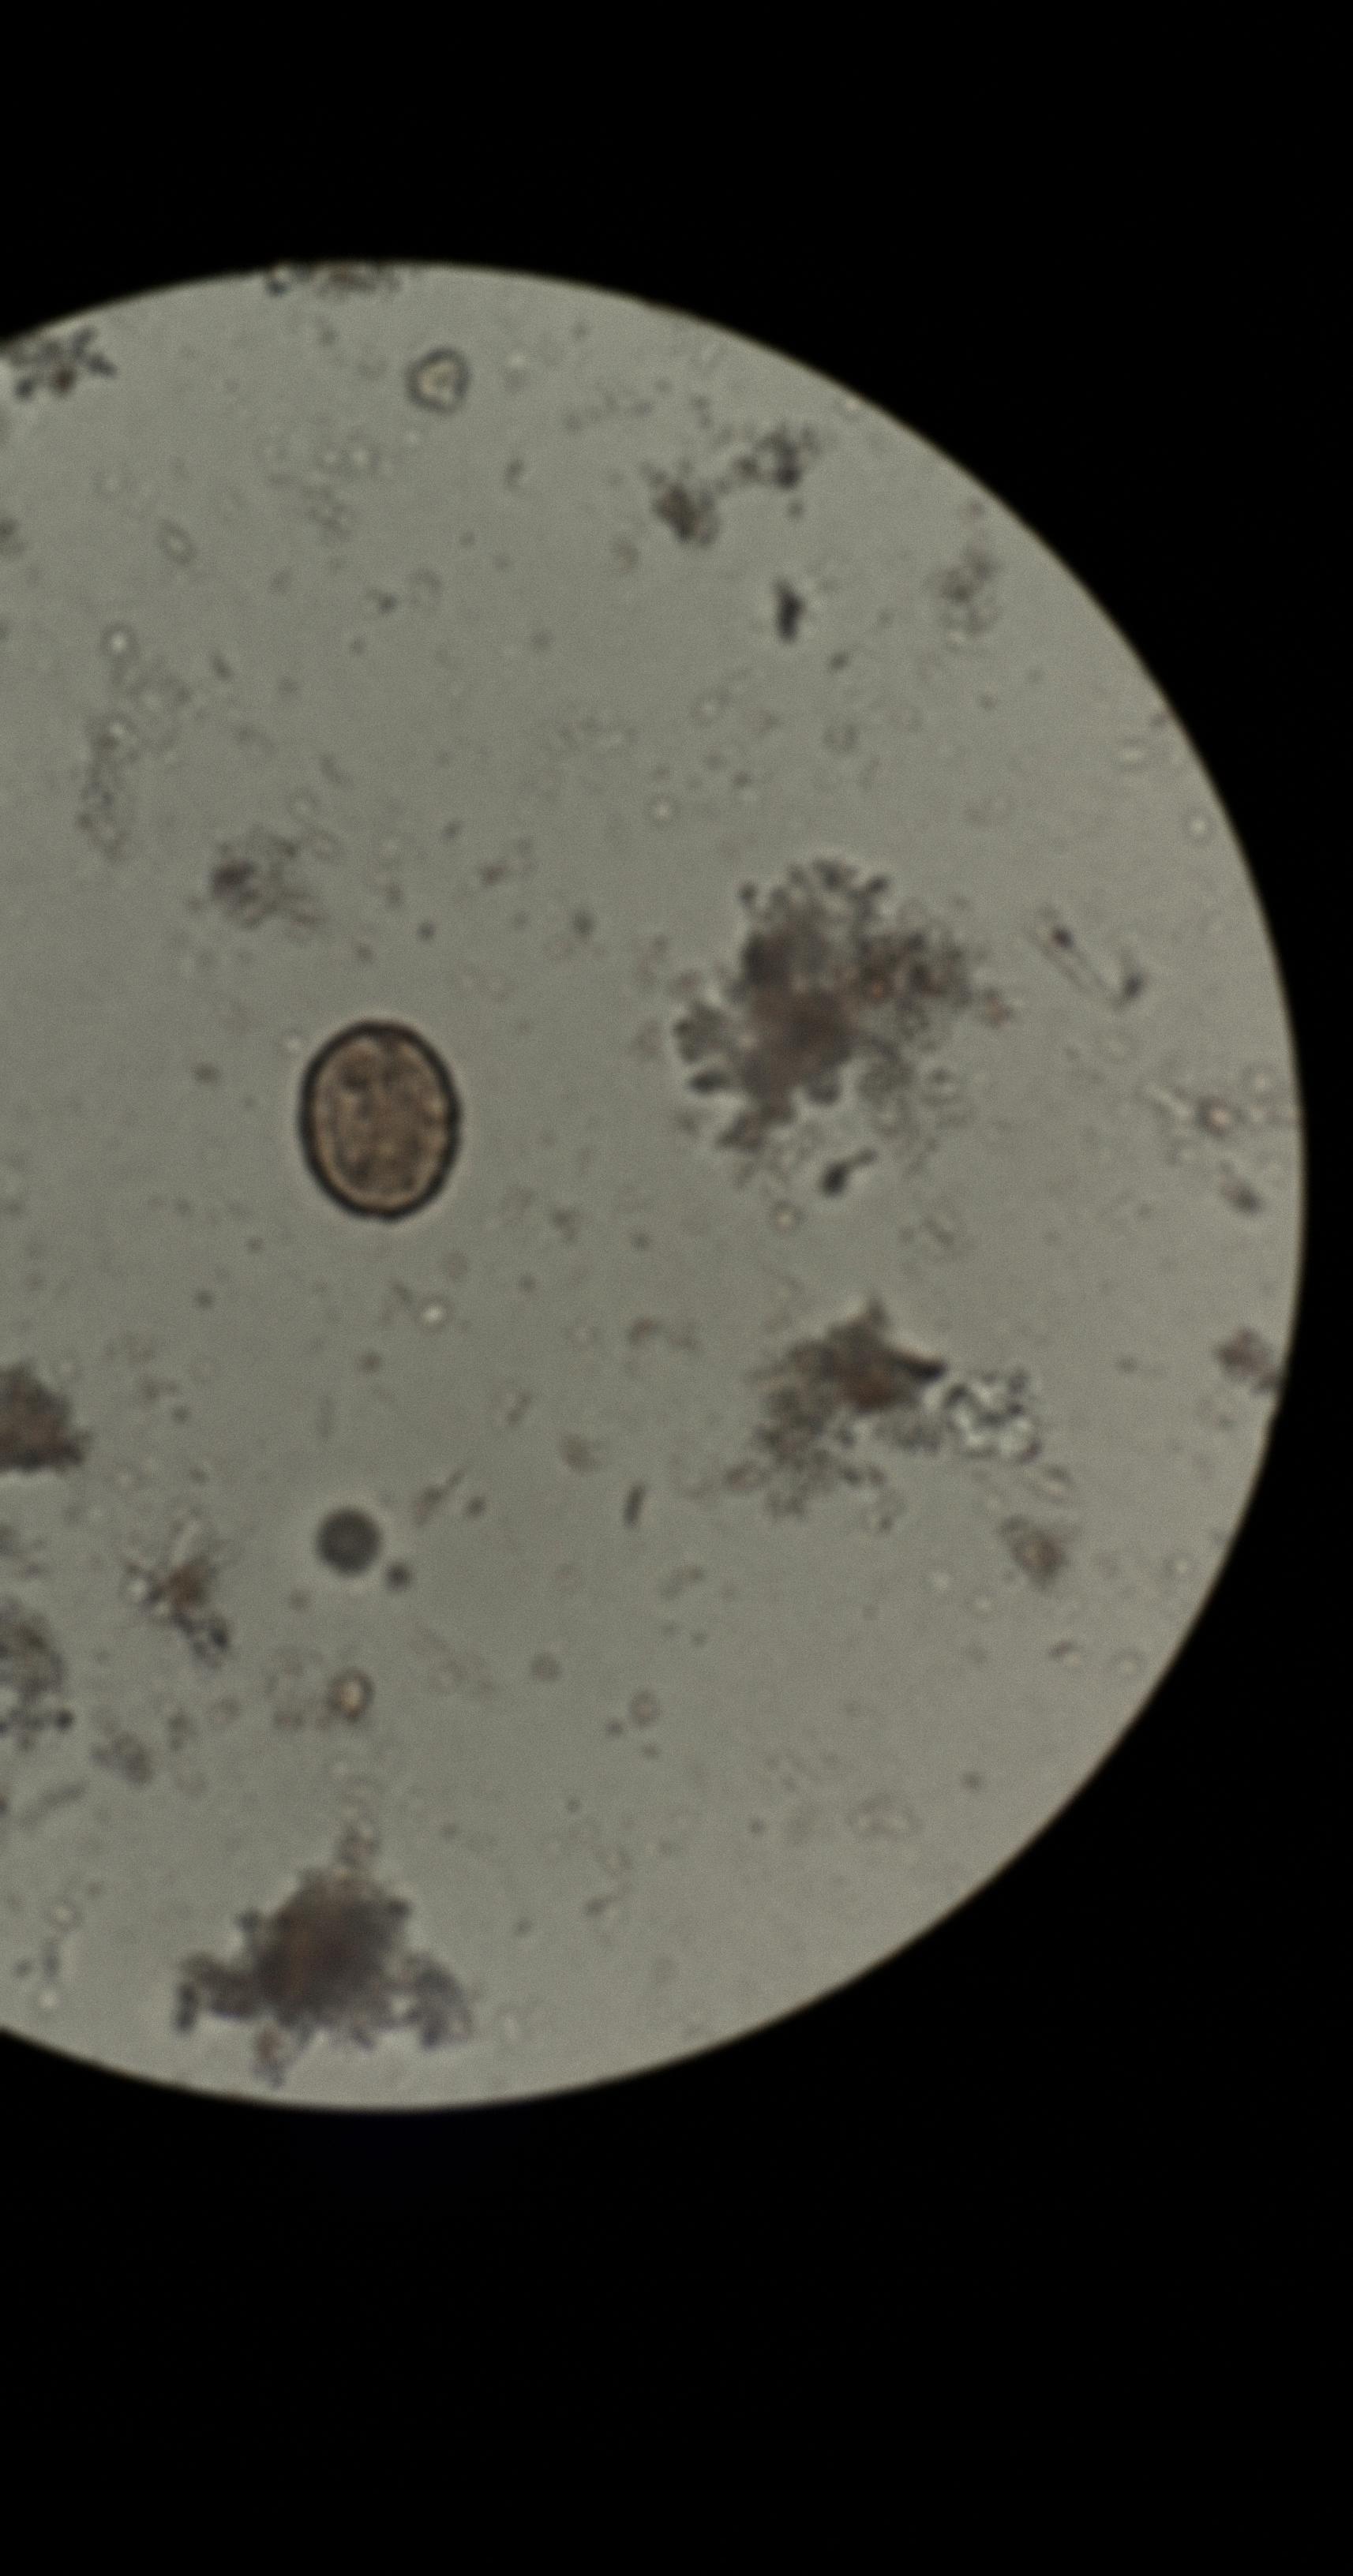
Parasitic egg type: Ascaris lumbricoides